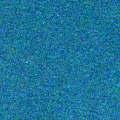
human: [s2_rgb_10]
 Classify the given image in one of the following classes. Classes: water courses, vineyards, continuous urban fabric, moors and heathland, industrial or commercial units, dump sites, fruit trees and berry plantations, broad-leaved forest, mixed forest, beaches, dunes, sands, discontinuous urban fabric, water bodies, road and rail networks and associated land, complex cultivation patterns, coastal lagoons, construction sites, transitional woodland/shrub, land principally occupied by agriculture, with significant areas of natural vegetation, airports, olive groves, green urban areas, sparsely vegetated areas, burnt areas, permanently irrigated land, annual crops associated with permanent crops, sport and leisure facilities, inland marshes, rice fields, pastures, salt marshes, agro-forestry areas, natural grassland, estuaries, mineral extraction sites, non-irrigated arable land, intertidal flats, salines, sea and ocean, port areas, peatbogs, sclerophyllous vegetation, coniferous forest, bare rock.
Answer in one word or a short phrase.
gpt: sea and ocean